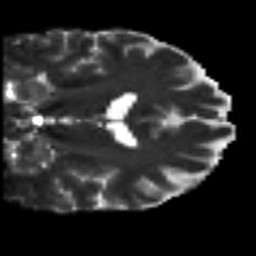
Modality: T2w
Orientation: coronal
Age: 32
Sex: female
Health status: healthy
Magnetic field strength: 3 T
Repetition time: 8.4 s
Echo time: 0.0926 s